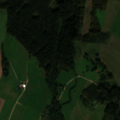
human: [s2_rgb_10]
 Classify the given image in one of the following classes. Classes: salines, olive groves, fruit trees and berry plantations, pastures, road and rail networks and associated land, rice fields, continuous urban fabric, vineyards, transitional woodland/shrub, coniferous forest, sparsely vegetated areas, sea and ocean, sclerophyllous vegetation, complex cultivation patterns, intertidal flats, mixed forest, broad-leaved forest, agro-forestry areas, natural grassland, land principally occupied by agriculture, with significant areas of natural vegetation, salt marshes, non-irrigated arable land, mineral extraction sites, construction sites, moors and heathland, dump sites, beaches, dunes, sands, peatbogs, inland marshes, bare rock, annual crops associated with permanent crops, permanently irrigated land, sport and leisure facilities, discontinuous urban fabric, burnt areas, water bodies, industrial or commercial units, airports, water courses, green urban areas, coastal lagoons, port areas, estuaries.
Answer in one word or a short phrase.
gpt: non-irrigated arable land, complex cultivation patterns, land principally occupied by agriculture, with significant areas of natural vegetation, coniferous forest, mixed forest